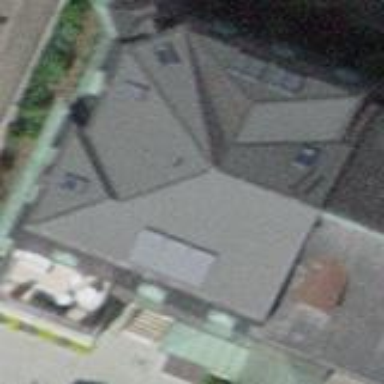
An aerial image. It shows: Terrace building.